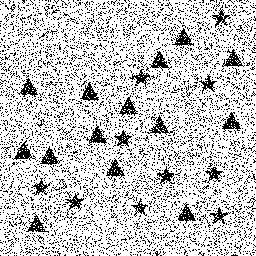
Squares: 0
Triangles: 14
Stars: 10
Total shapes: 24